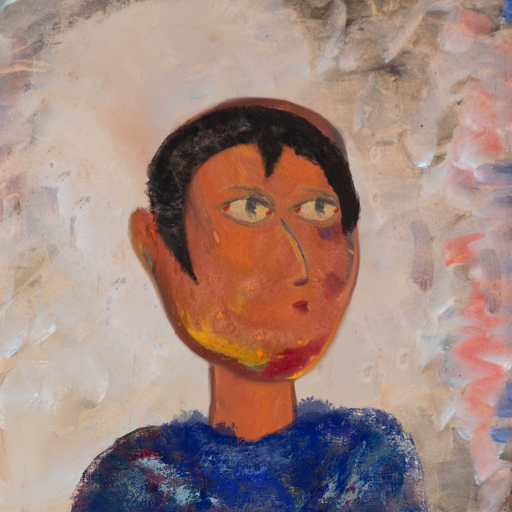
Background: Roy_Bahadur, Head And Neck Side: Mother_And_Son_Son, Face Side: GypsyMother, Bust: Irani, Hair Side: Roy_Bahadur, Head Accessory: Blank, Second Necklace: Blank, Necklace: Blank, Baby: Blank